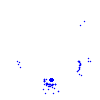
Particle: kaon